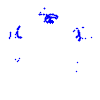
Particle: kaon